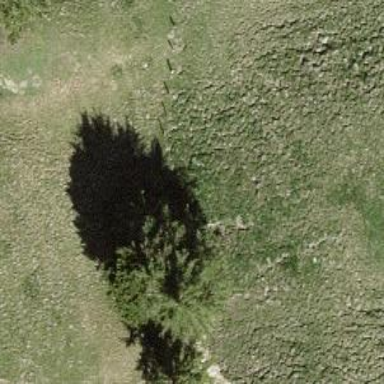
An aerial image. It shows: Needle-leaved tree in its natural environment.